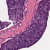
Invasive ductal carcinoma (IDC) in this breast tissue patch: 0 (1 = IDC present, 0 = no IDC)